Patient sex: F
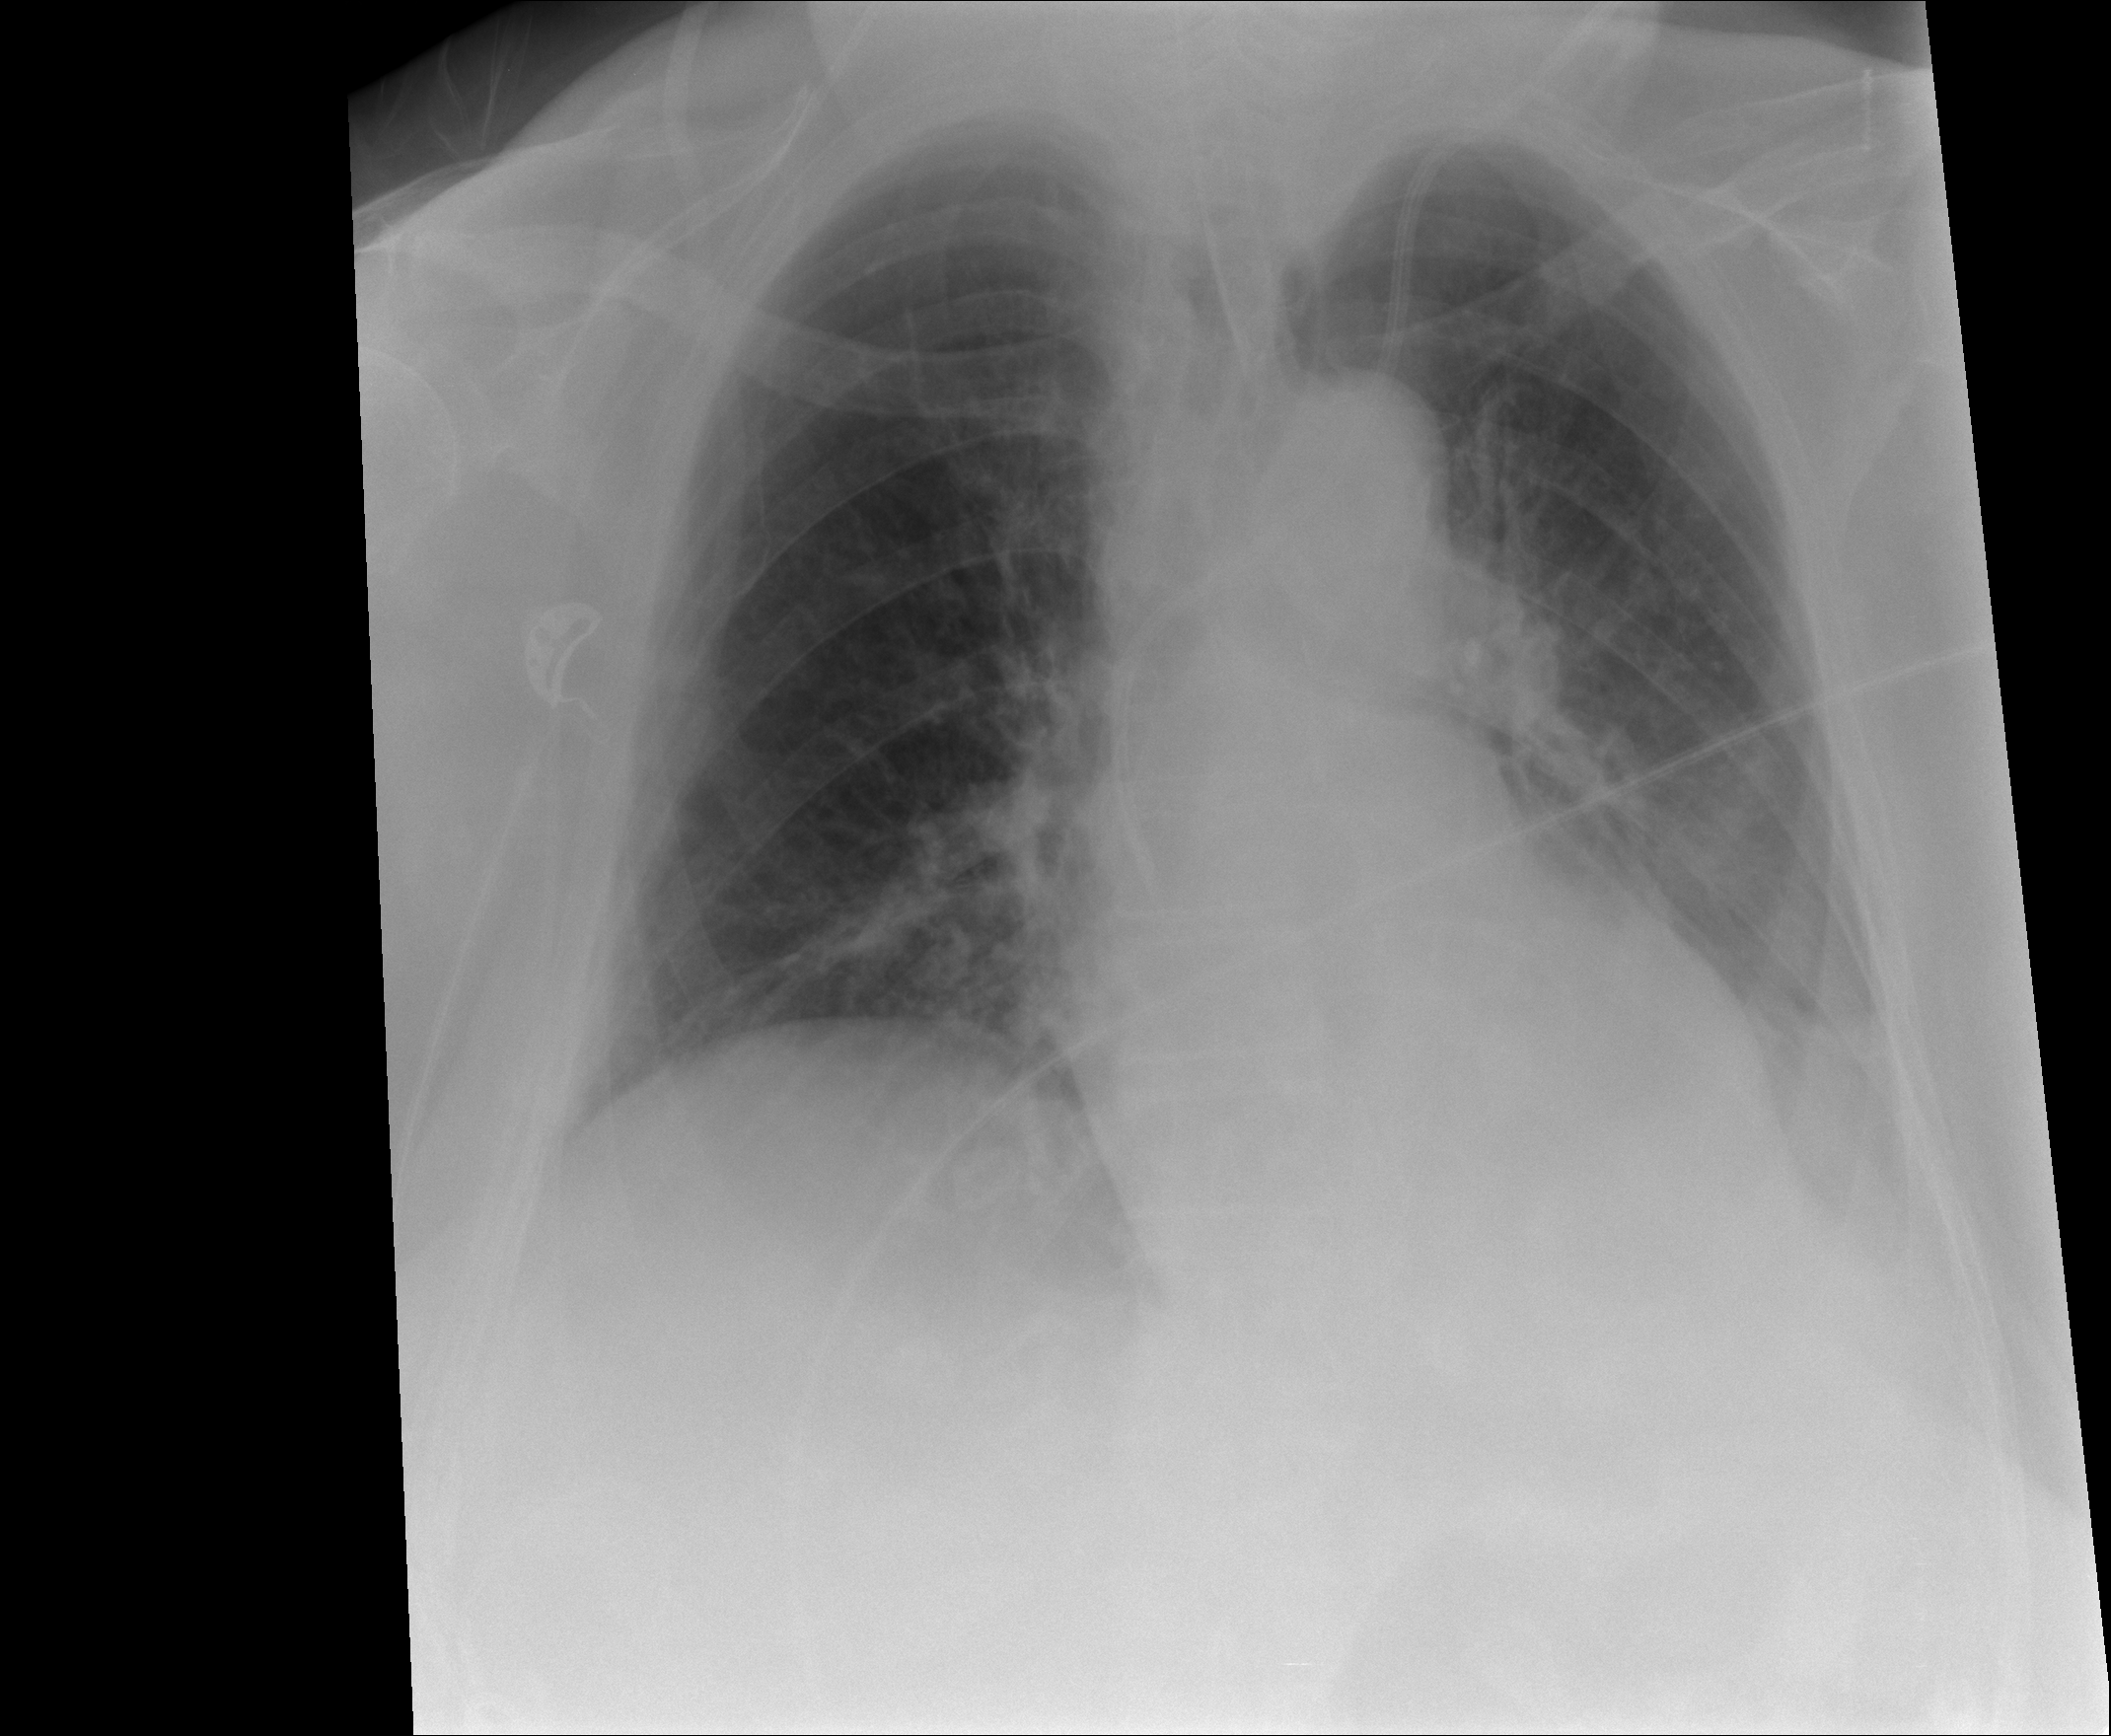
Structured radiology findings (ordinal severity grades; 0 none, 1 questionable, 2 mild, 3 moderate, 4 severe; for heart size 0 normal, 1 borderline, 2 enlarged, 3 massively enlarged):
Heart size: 0
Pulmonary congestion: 2
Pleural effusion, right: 0
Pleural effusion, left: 2
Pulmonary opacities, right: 0
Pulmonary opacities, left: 0
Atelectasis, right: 0
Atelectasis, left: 0